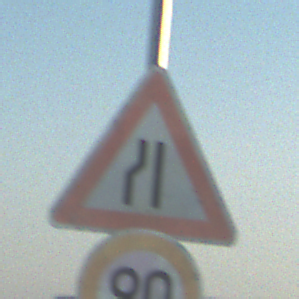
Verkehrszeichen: EinseitigVerengteFahrbahnLinks
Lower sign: Geschwindigkeit90
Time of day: SunriseSunset
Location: Outdoor (Beach)
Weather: Clear
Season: NotSpecified
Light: Natural